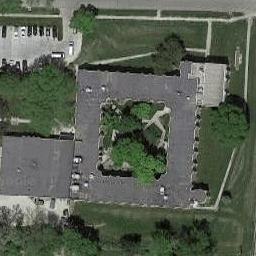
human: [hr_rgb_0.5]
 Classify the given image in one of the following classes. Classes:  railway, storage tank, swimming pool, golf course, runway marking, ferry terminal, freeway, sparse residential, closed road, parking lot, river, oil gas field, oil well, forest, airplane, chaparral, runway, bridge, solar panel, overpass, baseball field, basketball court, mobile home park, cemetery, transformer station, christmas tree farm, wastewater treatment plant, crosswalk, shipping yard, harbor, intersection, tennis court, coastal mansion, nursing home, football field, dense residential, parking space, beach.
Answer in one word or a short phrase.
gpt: nursing home